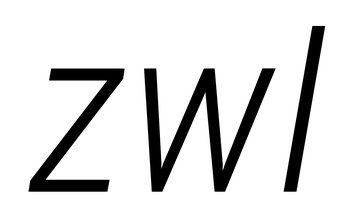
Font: Roboto-Italic_Condensed_Light_Italic